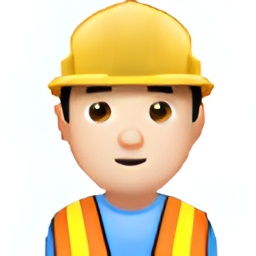
Name: construction worker
Emoji: 👷🏻
Group: People & Body
Sub-group: person-role